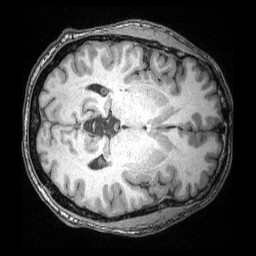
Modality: T1w
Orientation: axial
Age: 34
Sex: male
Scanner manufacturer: siemens
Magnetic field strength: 3 T
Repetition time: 2.4 s
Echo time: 0.00374 s